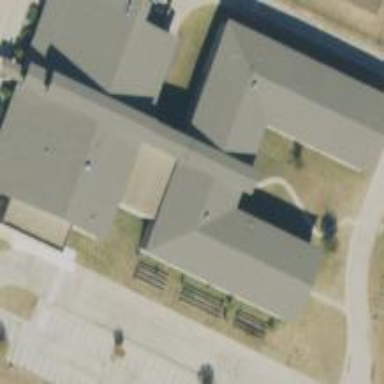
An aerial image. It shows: School building.